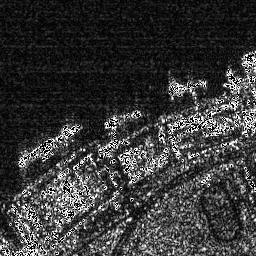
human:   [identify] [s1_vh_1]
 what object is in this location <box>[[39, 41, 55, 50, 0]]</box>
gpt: <ref>1 medium ship at the center</ref>

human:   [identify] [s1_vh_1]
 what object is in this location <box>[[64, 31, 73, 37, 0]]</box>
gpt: <ref>1 small ship at the center</ref>